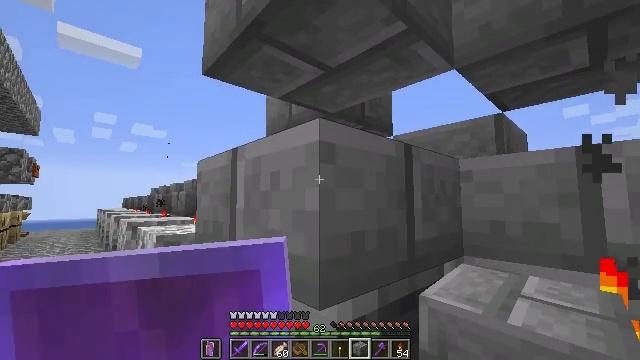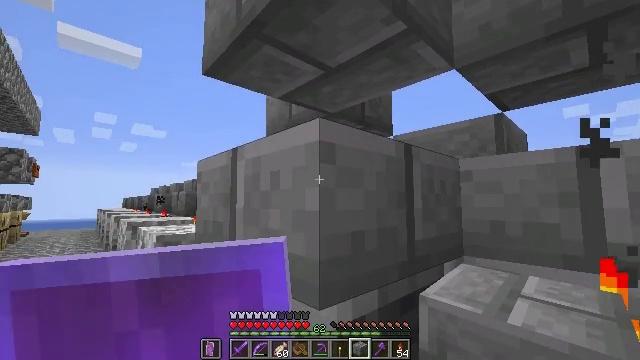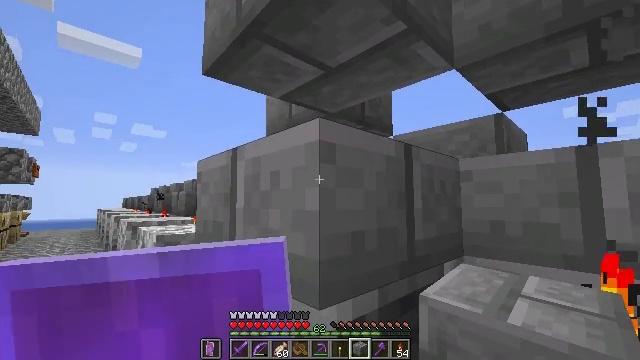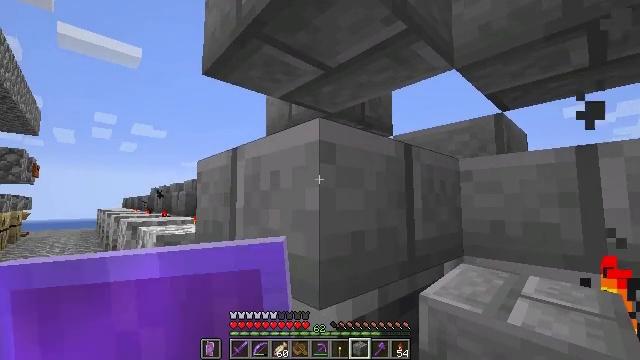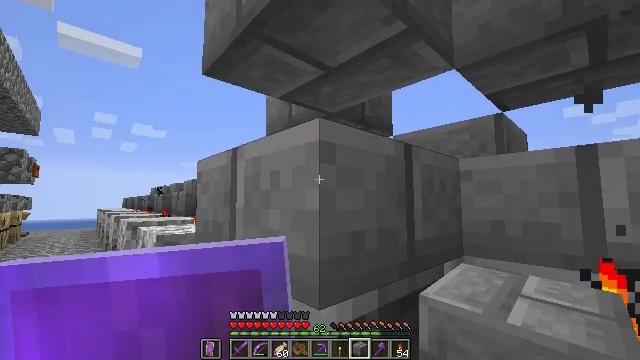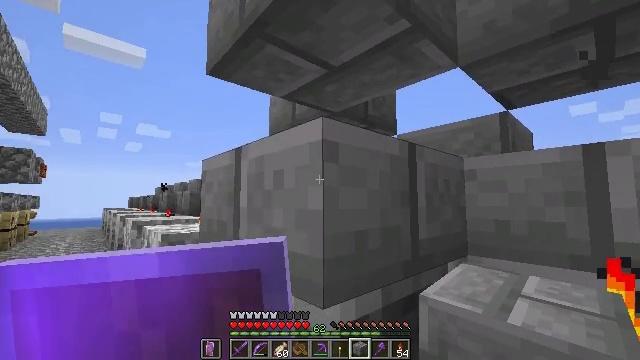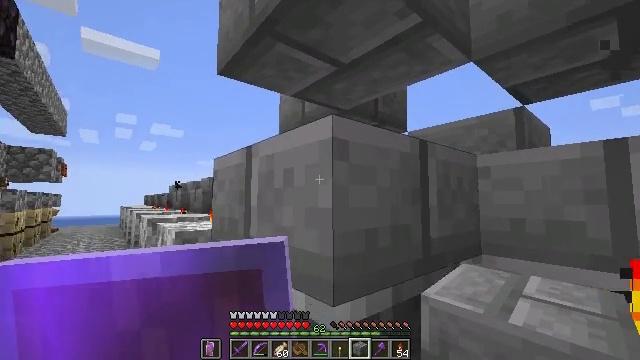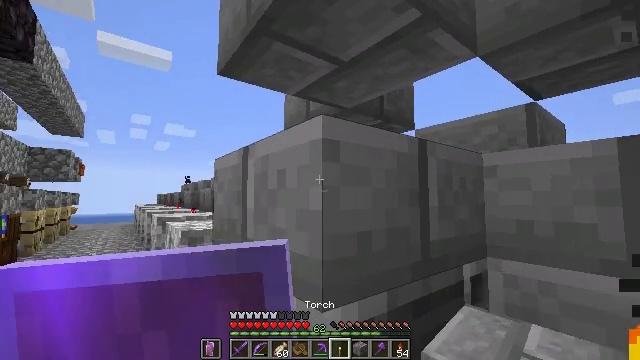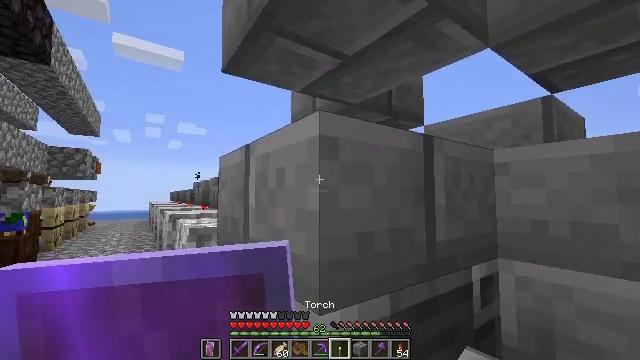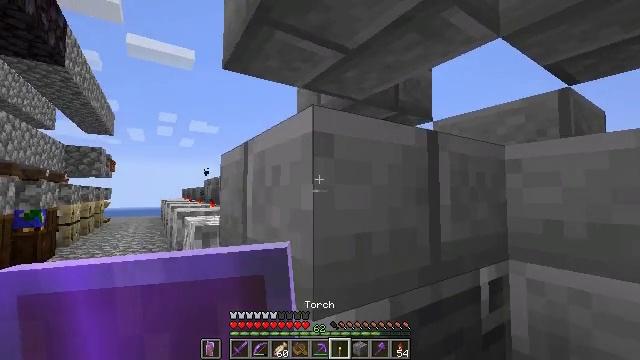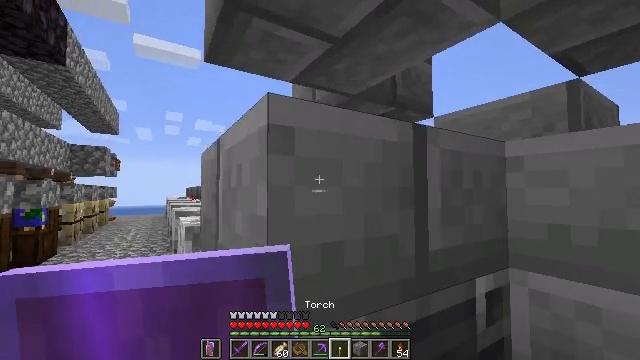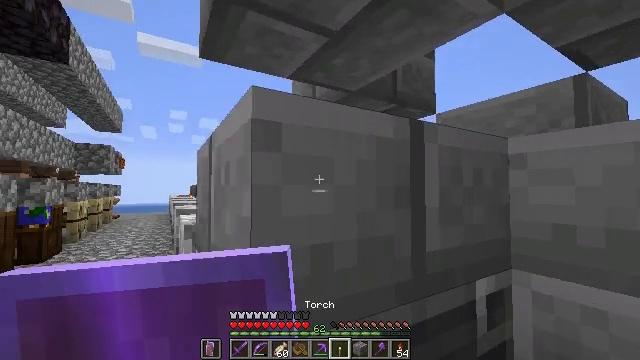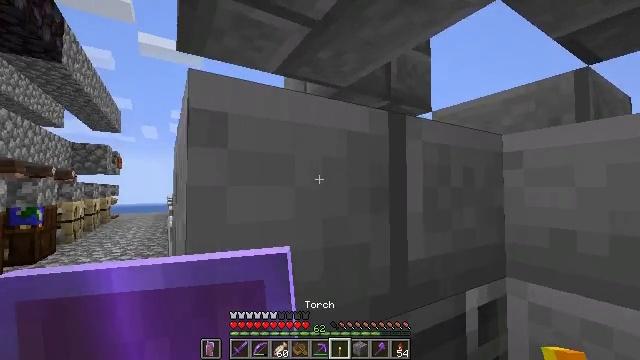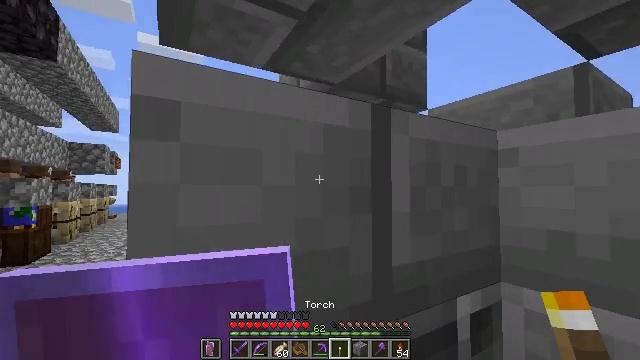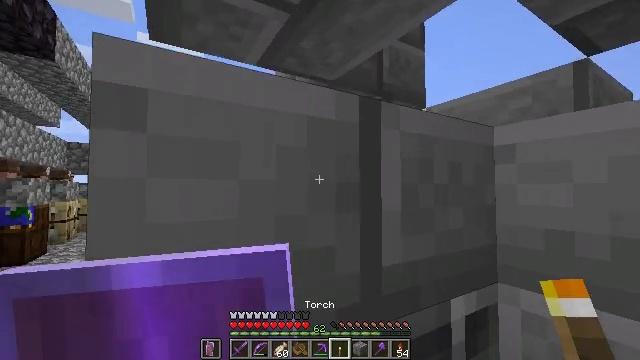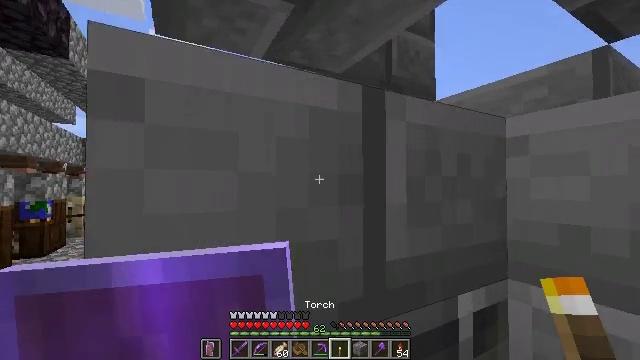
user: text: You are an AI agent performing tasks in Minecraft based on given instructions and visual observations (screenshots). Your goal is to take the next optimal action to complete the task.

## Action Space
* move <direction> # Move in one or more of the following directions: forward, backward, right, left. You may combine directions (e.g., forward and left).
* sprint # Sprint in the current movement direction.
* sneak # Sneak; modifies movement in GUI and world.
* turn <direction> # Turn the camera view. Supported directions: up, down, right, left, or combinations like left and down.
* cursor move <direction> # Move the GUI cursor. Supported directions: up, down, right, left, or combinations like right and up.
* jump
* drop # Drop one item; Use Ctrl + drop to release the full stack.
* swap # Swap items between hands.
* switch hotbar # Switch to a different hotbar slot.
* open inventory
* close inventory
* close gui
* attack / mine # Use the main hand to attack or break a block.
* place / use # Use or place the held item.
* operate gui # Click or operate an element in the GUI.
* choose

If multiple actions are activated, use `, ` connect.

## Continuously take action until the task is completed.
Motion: motion action
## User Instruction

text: Gather the stone brick slab for your inventory.
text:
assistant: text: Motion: sneak
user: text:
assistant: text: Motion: sneak
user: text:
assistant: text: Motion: sneak
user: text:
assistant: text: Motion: sneak
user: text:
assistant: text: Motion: sneak
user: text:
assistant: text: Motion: move right, sneak, turn left
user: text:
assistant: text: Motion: move forward and move right, sneak, turn left
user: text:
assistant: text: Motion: move forward and move right, sneak, turn left
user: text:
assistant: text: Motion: move forward and move right, sneak, turn left
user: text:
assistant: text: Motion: move forward and move right, sneak, turn left
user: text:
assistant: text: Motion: move forward and move right, sneak
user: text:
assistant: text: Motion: move forward and move right, sneak
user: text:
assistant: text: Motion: sneak
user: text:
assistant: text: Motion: sneak
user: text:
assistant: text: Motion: sneak, turn left and down
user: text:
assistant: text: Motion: sneak, turn left and down
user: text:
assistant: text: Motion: sneak, turn left and down
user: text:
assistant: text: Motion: sneak, turn left and down
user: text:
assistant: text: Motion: sneak
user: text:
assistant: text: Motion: sneak
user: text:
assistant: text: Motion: sneak
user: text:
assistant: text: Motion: sneak
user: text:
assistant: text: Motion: sneak
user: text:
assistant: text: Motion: sneak
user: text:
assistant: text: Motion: sneak
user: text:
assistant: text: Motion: sneak
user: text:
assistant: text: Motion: sneak
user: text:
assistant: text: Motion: no_op
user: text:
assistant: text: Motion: no_op
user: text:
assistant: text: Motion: open inventory